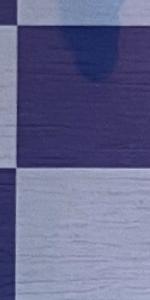
Label: Empty